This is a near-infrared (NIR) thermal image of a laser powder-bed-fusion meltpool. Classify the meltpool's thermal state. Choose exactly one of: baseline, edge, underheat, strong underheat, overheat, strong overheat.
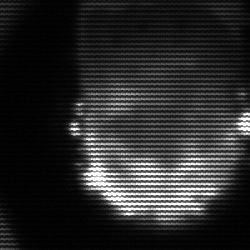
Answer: baseline